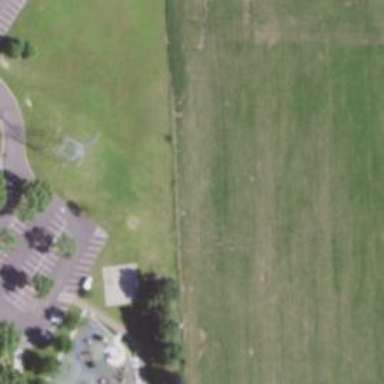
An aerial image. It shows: Disc golf basket.